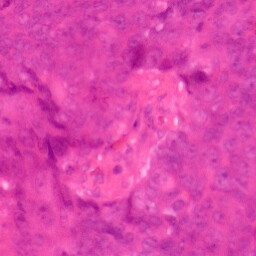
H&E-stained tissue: Colon